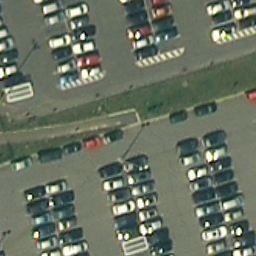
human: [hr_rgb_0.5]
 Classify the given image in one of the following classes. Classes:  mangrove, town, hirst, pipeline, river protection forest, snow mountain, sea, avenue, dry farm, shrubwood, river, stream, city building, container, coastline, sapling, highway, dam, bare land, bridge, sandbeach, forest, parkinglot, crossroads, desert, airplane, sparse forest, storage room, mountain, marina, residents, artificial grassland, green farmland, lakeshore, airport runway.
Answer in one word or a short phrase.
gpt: parkinglot